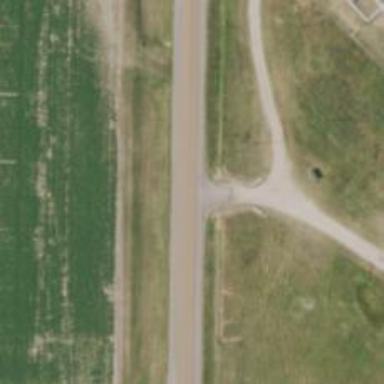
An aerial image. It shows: Asphalt road designated as trunk highway.